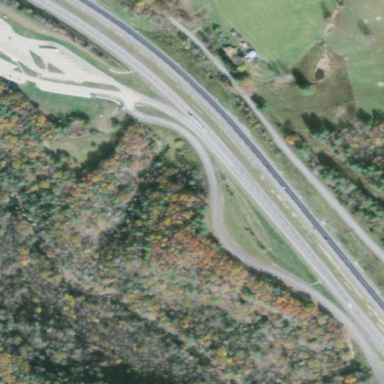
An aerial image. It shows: Rest area along the road.